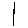
Label: line